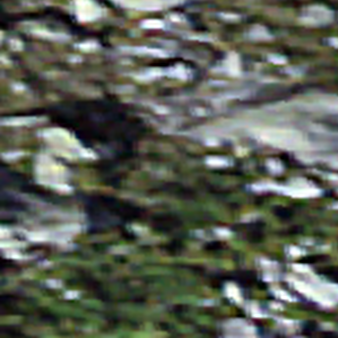
Label: other